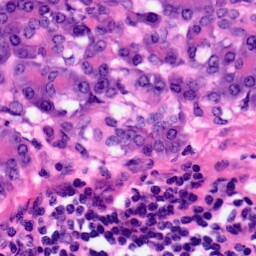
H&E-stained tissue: Pancreatic